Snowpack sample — Buffalo Mountain, Silverthorne, Colorado, USA (1/25/25, 10:11 AM MST)
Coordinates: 39.6222, -106.1139
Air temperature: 22 °F
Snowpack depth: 110 cm
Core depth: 30 cm
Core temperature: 42.8 °F
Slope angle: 12°, slope face: 102°
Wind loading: high
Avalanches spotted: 0
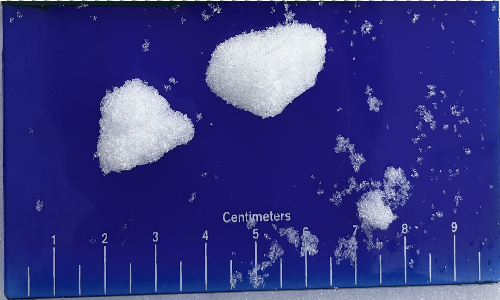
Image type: core
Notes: No avalanches nearby, collected on the outskirts of a fire break 15 meters from the treeline, on way to Buffalo and Red Mountain